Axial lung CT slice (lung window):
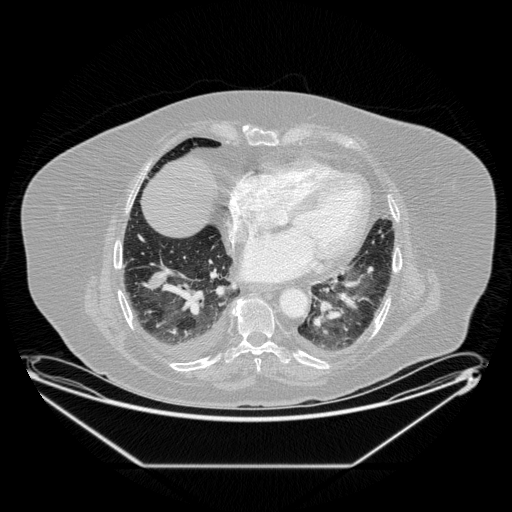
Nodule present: yes
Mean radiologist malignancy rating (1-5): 4.25